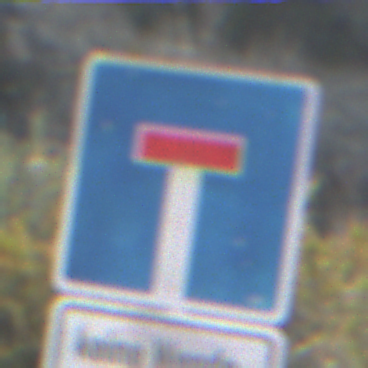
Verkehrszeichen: Sackgasse
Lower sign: HinweisGeaenderteVorfahrtVerkehrsfuehrungVerkehrsregelung3
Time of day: MorningAfternoon
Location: Outdoor (Nature)
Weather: Clear
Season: NotSpecified
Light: Natural